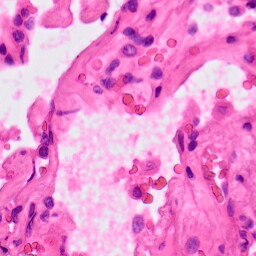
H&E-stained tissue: Lung